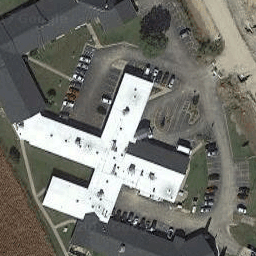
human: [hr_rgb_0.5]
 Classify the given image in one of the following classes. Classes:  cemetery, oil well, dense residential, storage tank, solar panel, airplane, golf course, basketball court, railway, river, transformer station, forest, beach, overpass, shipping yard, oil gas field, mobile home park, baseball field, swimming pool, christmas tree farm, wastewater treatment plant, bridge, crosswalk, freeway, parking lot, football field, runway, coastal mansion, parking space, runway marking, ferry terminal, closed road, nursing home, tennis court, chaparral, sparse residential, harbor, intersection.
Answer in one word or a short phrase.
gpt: nursing home